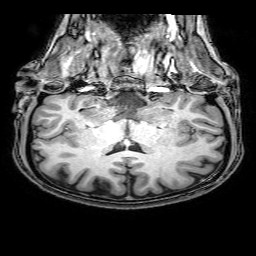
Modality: T1w
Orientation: sagittal
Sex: female
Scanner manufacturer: philips
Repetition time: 0.008084 s
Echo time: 0.00369 s